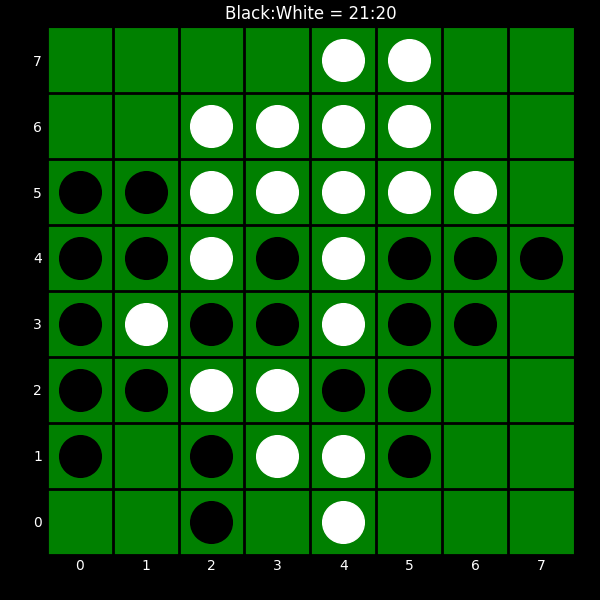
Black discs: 21
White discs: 20